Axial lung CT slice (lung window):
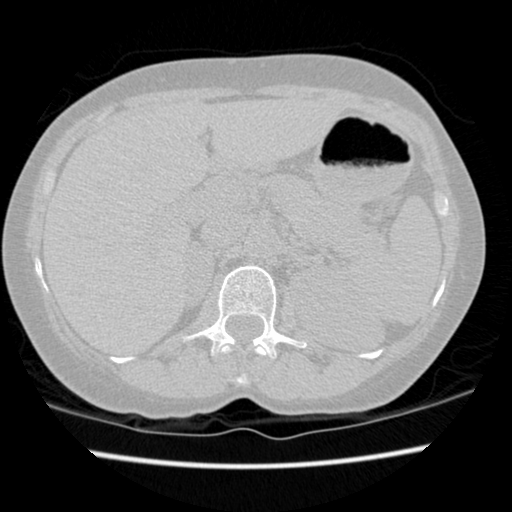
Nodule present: no